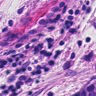
Metastatic tissue present: yes